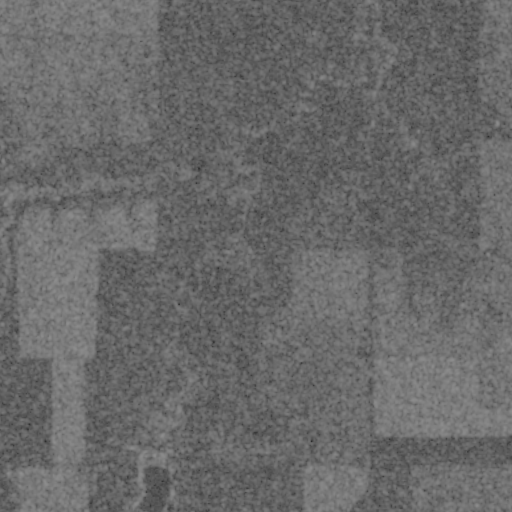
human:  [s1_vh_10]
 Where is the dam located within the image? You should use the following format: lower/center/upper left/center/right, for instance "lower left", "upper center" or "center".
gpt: The dam is located in the lower left of the image.
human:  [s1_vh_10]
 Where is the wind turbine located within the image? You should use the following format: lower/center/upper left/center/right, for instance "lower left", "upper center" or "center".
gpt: The wind turbine is located in the upper right of the image.
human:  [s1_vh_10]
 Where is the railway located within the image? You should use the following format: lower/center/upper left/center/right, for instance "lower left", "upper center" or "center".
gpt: The railway is located in the right of the image.
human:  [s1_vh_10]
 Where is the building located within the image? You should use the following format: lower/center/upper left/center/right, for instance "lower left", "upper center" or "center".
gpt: The building is located in the lower left of the image.
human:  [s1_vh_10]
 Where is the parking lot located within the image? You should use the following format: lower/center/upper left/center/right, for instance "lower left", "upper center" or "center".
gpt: There is no parking lot in the image.

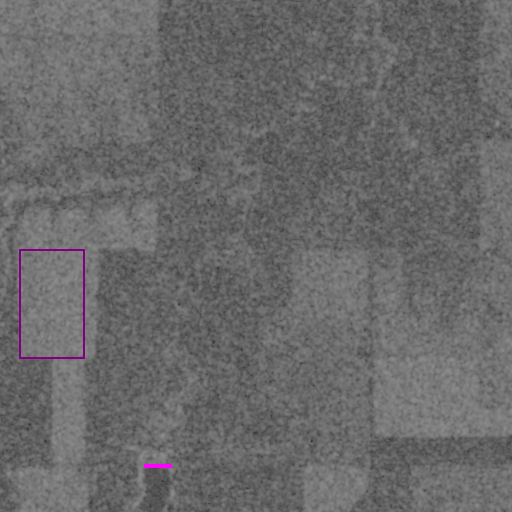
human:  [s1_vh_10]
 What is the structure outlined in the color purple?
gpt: The structure outlined in purple is a crop field.
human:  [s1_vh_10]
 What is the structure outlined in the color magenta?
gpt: The structure outlined in magenta is a dam.
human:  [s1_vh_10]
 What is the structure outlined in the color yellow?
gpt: There is no yellow outline.